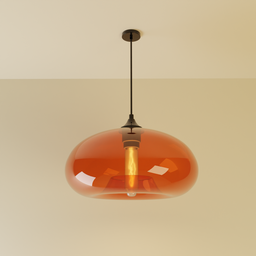
Label: lighting